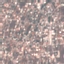
Land use / land cover: Residential